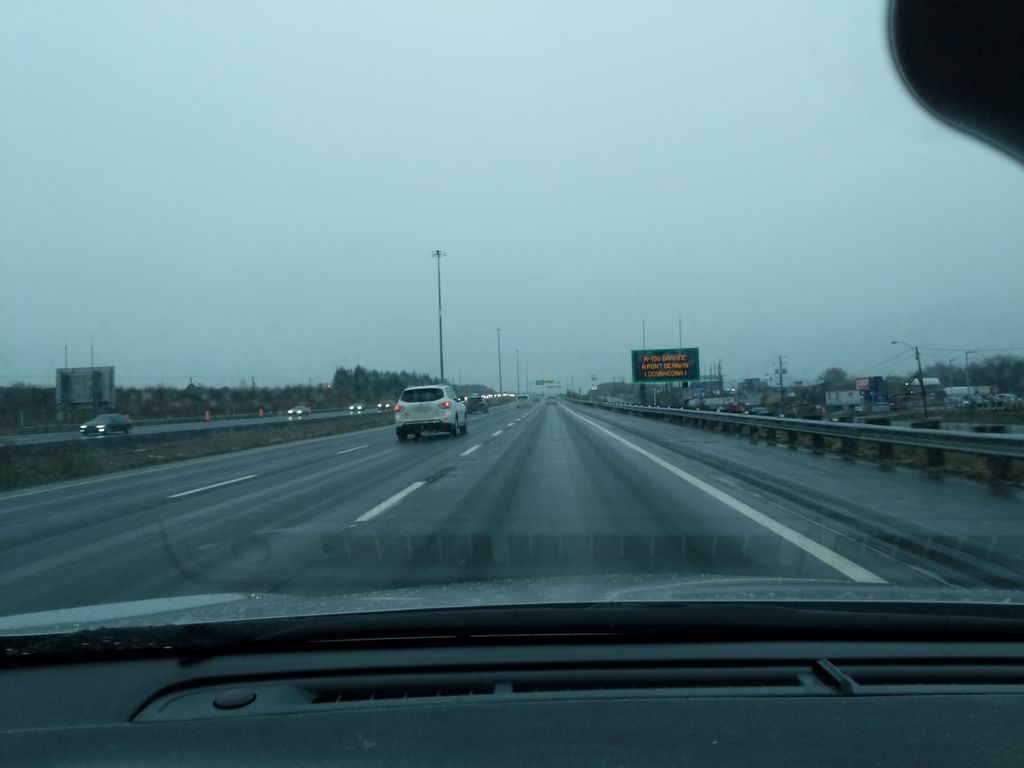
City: quebec_city